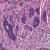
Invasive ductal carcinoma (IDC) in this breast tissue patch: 0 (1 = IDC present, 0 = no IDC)